Question: UICollectionView: I'm doing it wrong. I just don't know how.
## My Setup
I'm running this on an iPhone 4S with iOS 6.0.1.
## My Goal
I have a table view in which one section is devoted to images:
When the user taps the "Add Image..." cell, they are prompted to either choose an image from their photo library or take a new one with the camera. That part of the app seems to be working fine.
When the user first adds an image, the "No Images" label will be removed from the second table cell, and a UICollectionView, created programmatically, is added in its place. That part also seems to be working fine.
The collection view is supposed to display the images they have added, and it's here where I'm running into trouble. (I know that I'm going to have to jump through some hoops to get the table view cell to enlarge itself as the number of images grows. I'm not that far yet.)
When I attempt to insert an item into the collection view, it throws an exception. More on that later.
## My Code
I've got the UITableViewController in charge of the table view also acting as the collection view's delegate and datasource. Here is the relevant code (I have omitted the bits of the controller that I consider unrelated to this problem, including lines in methods like '-viewDidLoad'. I've also omitted most of the image acquisition code since I don't think it's relevant):
'''
#define ATImageThumbnailMaxDimension 100
@interface ATAddEditActivityViewController ()
{
UICollectionView* imageDisplayView;
NSMutableArray* imageViews;
}
@property (weak, nonatomic) IBOutlet UITableViewCell *imageDisplayCell;
@property (weak, nonatomic) IBOutlet UILabel *noImagesLabel;
@end
@implementation ATAddEditActivityViewController
- (void)viewDidLoad
{
[super viewDidLoad];
UICollectionViewFlowLayout* flowLayout = [[UICollectionViewFlowLayout alloc] init];
flowLayout.scrollDirection = UICollectionViewScrollDirectionVertical;
imageDisplayView = [[UICollectionView alloc] initWithFrame:CGRectMake(0, 0, 290, 120) collectionViewLayout:flowLayout]; // The frame rect still needs tweaking
imageDisplayView.delegate = self;
imageDisplayView.dataSource = self;
imageDisplayView.backgroundColor = [UIColor yellowColor]; // Just so I can see the actual extent of the view
imageDisplayView.opaque = YES;
[imageDisplayView registerClass:[UICollectionViewCell class] forCellWithReuseIdentifier:@"Cell"];
imageViews = [NSMutableArray array];
}
#pragma mark - UIImagePickerDelegate
- (void)imagePickerController:(UIImagePickerController *)picker didFinishPickingMediaWithInfo:(NSDictionary *)info
{
/* ...code defining imageToSave omitted... */
[self addImage:imageToSave toCollectionView:imageDisplayView];
[self dismissModalViewControllerAnimated:YES];
}
#pragma mark - UICollectionViewDelegate
- (BOOL)collectionView:(UICollectionView *)collectionView shouldShowMenuForItemAtIndexPath:(NSIndexPath *)indexPath
{
return YES;
}
#pragma mark - UICollectionViewDatasource
- (UICollectionViewCell *)collectionView:(UICollectionView *)collectionView cellForItemAtIndexPath:(NSIndexPath *)indexPath
{
UICollectionViewCell* cell = [collectionView dequeueReusableCellWithReuseIdentifier:@"Cell" forIndexPath:indexPath];
[[cell contentView] addSubview:imageViews[indexPath.row]];
return cell;
}
- (NSInteger)collectionView:(UICollectionView *)collectionView numberOfItemsInSection:(NSInteger)section
{
return [imageViews count];
}
#pragma mark - UICollectionViewDelegateFlowLayout
- (CGSize)collectionView:(UICollectionView *)collectionView layout:(UICollectionViewLayout*)collectionViewLayout sizeForItemAtIndexPath:(NSIndexPath *)indexPath
{
return ((UIImageView*)imageViews[indexPath.item]).bounds.size;
}
#pragma mark - Image Handling
- (void)addImage:(UIImage*)image toCollectionView:(UICollectionView*)cv
{
if ([imageViews count] == 0) {
[self.noImagesLabel removeFromSuperview];
[self.imageDisplayCell.contentView addSubview:cv];
}
UIImageView* imageView = [[UIImageView alloc] initWithImage:image];
/* ...code that sets the bounds of the image view omitted... */
[imageViews addObject:imageView];
[cv insertItemsAtIndexPaths:@[[NSIndexPath indexPathForItem:[imageViews count]-1 inSection:0]]];
[cv reloadData];
}
@end
'''
To summarize:
- '-viewDidLoad'- '-addImage:toCollectionView'- -
## The Exception
> Terminating app due to uncaught exception 'NSInternalInconsistencyException', reason: 'Invalid update: invalid number of items in section 0. The number of items contained in an existing section after the update (1) must be equal to the number of items contained in that section before the update (1), plus or minus the number of items inserted or deleted from that section (1 inserted, 0 deleted) and plus or minus the number of items moved into or out of that section (0 moved in, 0 moved out).'
If I'm parsing this right, what this is telling me is that the (brand new!) collection view thinks it was created with a single item. So, I added a log to '-addImage:toCollectionView' to test this theory:
'''
NSLog(@"%d", [cv numberOfItemsInSection:0]);
'''
With that line in there, the exception never gets thrown! The call to '-numberOfItemsInSection:' must force the collection view to consult its datasource and realize that it has no items. Or something. I'm conjecturing here. But, well, whatever: the collection view still doesn't display any items at this point, so I'm still doing something wrong and I don't know what.
## In Conclusion
1. I get an odd exception when I attempt to add an item to a newly-minted-and-inserted collection view...except when I call -numberOfItemsInSection: before attempting insertion.
2. Even if I manage to get past the exception with a shady workaround, the items still do not show up in the collection view.
Sorry for the novel of a question. Any ideas?
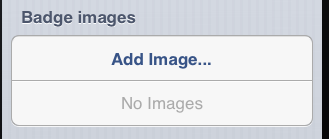
Answer: Just a guess: at the time you are inserting the first image, the collection view may not yet have loaded its data. However, in the exception message, the collection view claims to "know" the number of items before the insertion (1). Therefore, it could have lazily loaded its data in 'insertItemsAtIndexPaths:' and taken the result as "before" state. Also, you don't need to reload data after an insertion.
Long story short, move the
'''
[cv reloadData];
'''
up to get
'''
if ([imageViews count] == 0) {
[self.noImagesLabel removeFromSuperview];
[self.imageDisplayCell.contentView addSubview:cv];
[cv reloadData];
}
'''